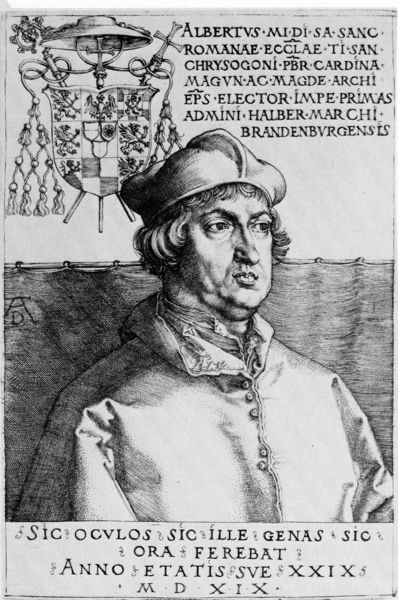
Titel: Bildnis von Kardinal Albrecht von Brandenburg (Der kleine Kardinal)
Künstler: Albrecht Dürer
Institution: (Seriendruck)
Schlagwörter: mann, umhang, weiß, frisur, grau, hut, mund, nase, schwarz, symbol, zeichnung, blick, tuch, haube, kappe, mütze, falten, gesicht, kleidung, kragen, mensch, bildnis, portrait, porträt, signatur, vorhang, fransen, geistlicher, haare, kutte, mantel, kinn, potrait, kopfbedeckung, holzschnitt, schrift, fahne, schwer, grafik, dick, ernst, inschrift, kordel, ad, knöpfe, kreuz, druck, schwarz-weiss, monogramm, schraffur, stich, schwert, text, plakat, kardinal, fürst, wappen, schwarz weis, glocke, pfaffe, zeilen, dürer, beschreibung, quasten, latein, albrecht, albrecht dürer, reformation, albert, albrecht von brandenburg, dürrer, mantilla, albertus, wandvorhang, monch